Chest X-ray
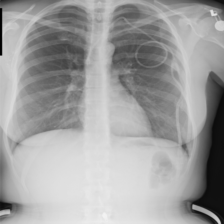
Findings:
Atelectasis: negative
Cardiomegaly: negative
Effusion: negative
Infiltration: negative
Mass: negative
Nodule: negative
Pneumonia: negative
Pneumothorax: negative
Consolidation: negative
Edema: negative
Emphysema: negative
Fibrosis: negative
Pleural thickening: negative
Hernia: negative